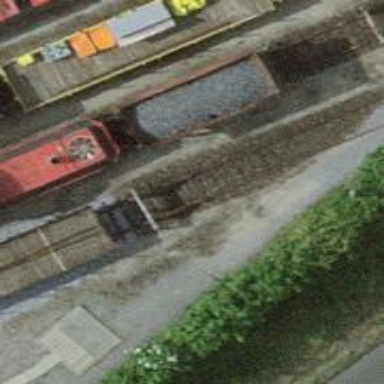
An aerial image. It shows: Railway buffer stop.